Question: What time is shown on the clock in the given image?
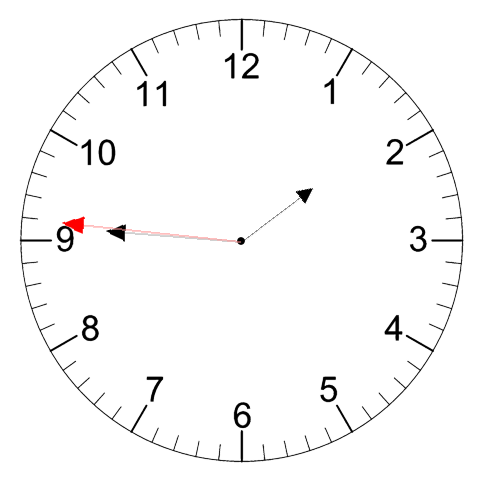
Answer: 01:45:46